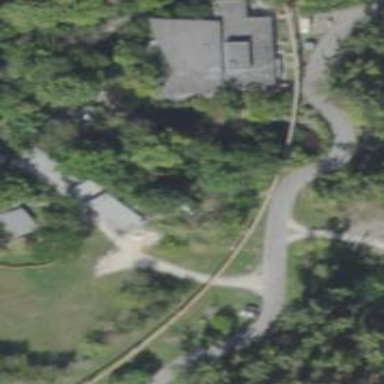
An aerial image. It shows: Footway bridge.